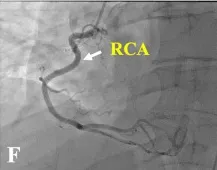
Transthoracic echocardiogram. Coronary angiography: coronary arteries without lesions (E,F) (white arrows). LCA, left coronary artery; LCx, left circumflex coronary artery; LM, left main coronary artery; LV, left ventricle; RCA, right coronary artery.
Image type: radiology (ultrasound)